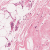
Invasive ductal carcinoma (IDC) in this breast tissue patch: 0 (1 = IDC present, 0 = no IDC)